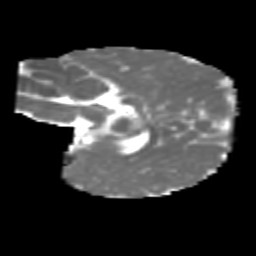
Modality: MD
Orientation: sagittal
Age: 6
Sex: female
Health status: healthy